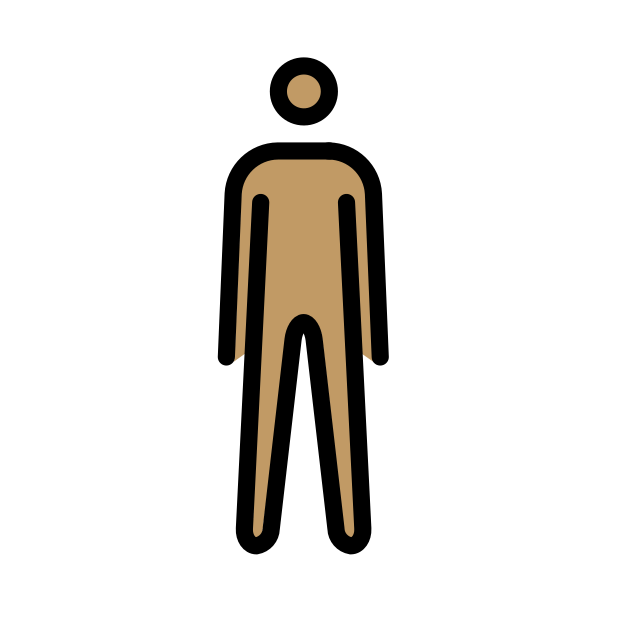
person standing: medium skin tone